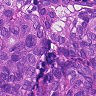
Metastatic tissue present: yes